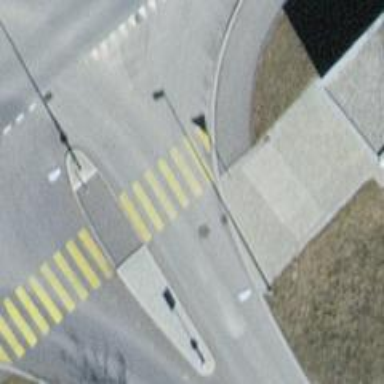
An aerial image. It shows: Uncontrolled zebra crossing with pedestrian island.